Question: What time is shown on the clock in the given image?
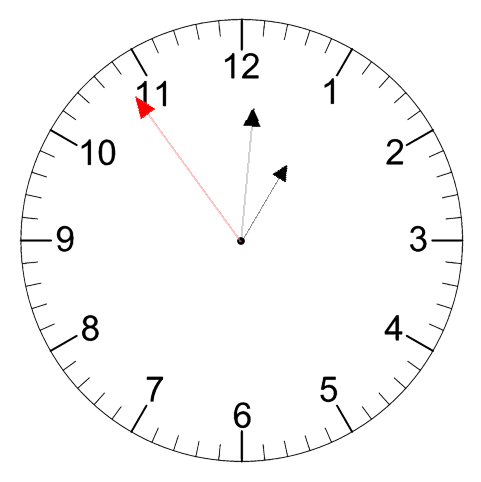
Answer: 01:00:54